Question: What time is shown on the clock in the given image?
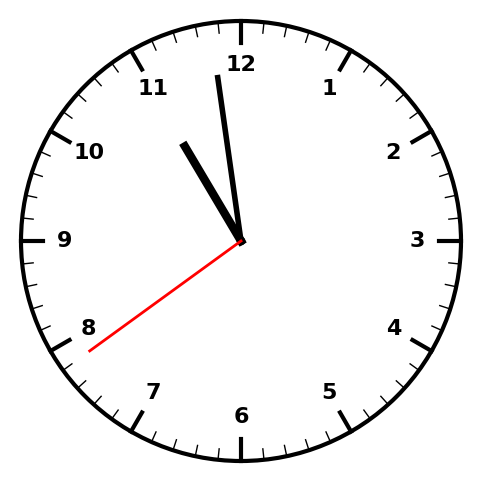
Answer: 10:58:39